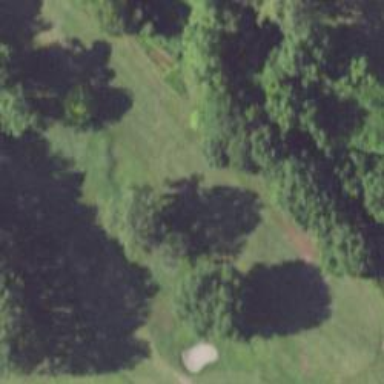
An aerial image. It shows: Well-maintained grassy area designated as golf fairway. It is part of golf sport facility.